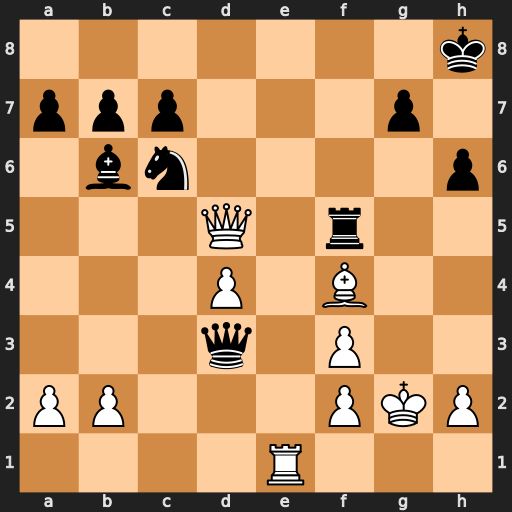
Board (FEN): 7k/ppp3p1/1bn4p/3Q1r2/3P1B2/3q1P2/PP3PKP/4R3
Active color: w
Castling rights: -
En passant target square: -
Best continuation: Re8+ Kh7 Qg8+ Kg6 Re6+ Rf6 Qe8+ Kf5 Re4 Nxd4 Re3